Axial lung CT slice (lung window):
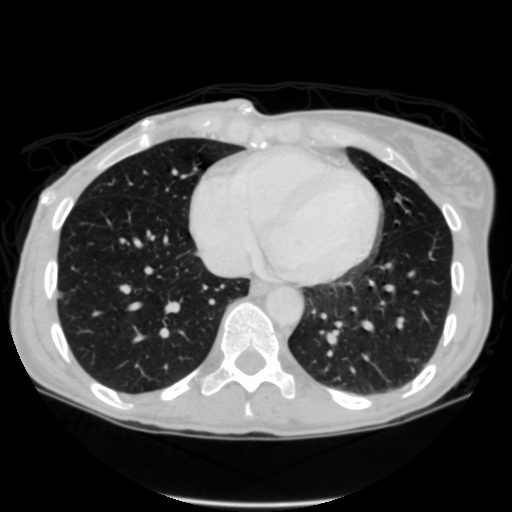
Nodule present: yes
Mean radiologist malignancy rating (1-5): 2.75